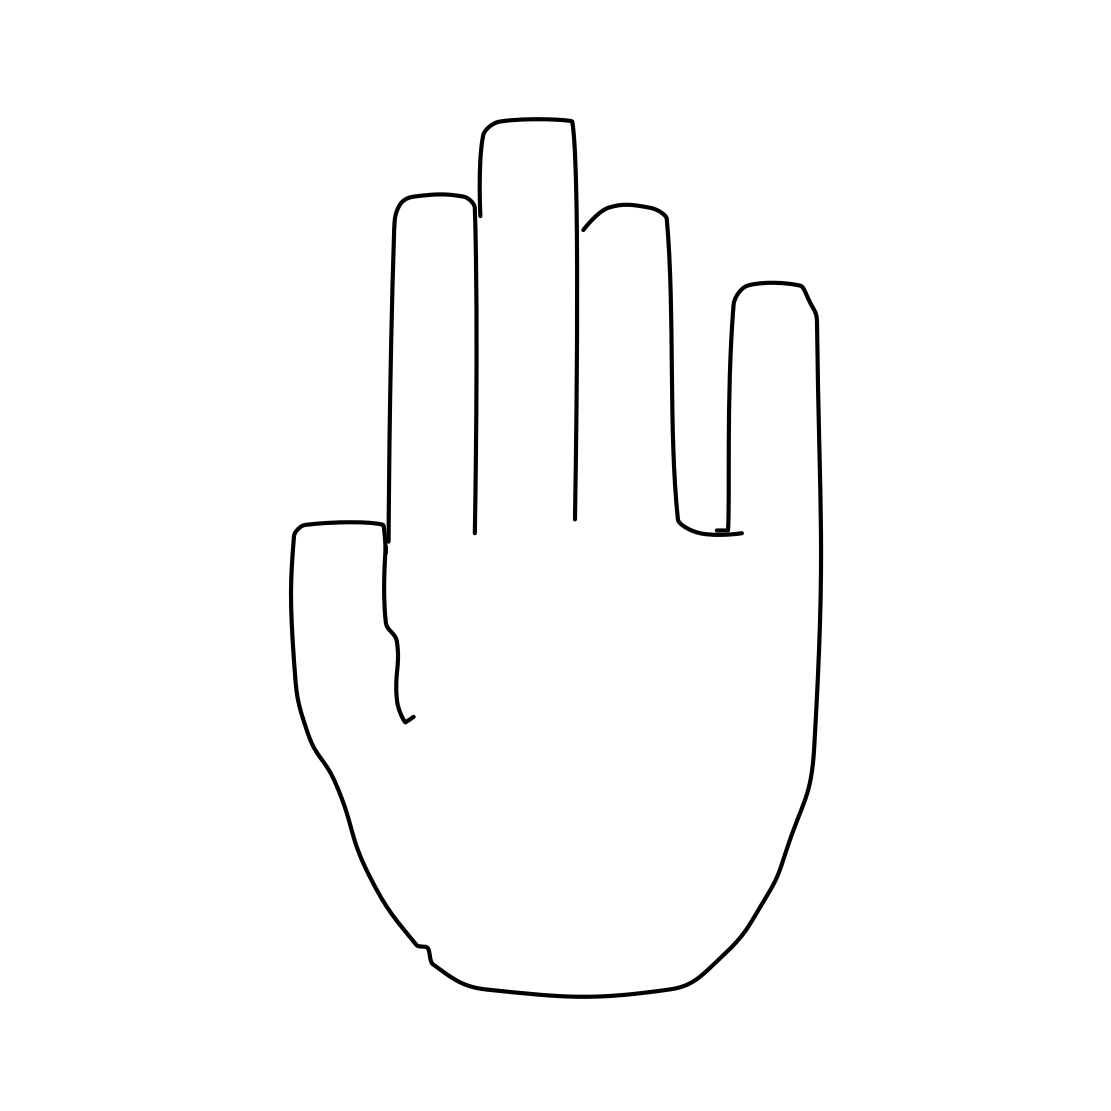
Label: hand